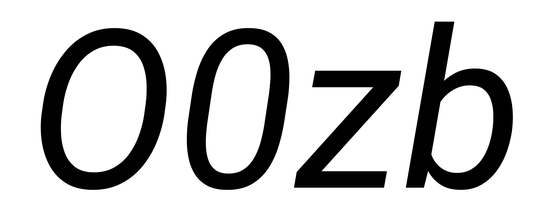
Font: Roboto-Italic_Italic